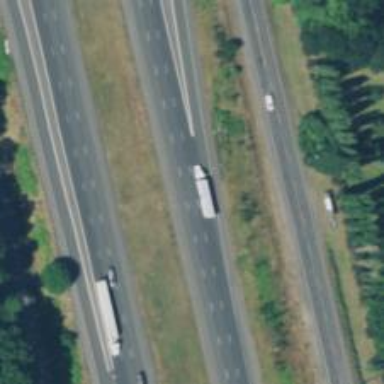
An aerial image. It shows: Motorway junction.